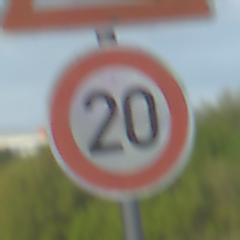
Verkehrszeichen: Geschwindigkeit20
Zusatzzeichen oben: KinderRechts
Umgebung: Outdoor, Suburban
Tageszeit: MorningAfternoon
Wetter: PartlyCloudy
Licht: Natural
Jahreszeit: NotSpecified
Kontrast: HighContrast